Question: Starting icCube produces the following error

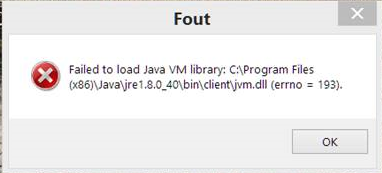
Answer: This is due to a mismatch between icCube and the JRE. Most probably icCube is in 64bits and the JRE in 32bits. We advise to :
- - -
This should fix the problem